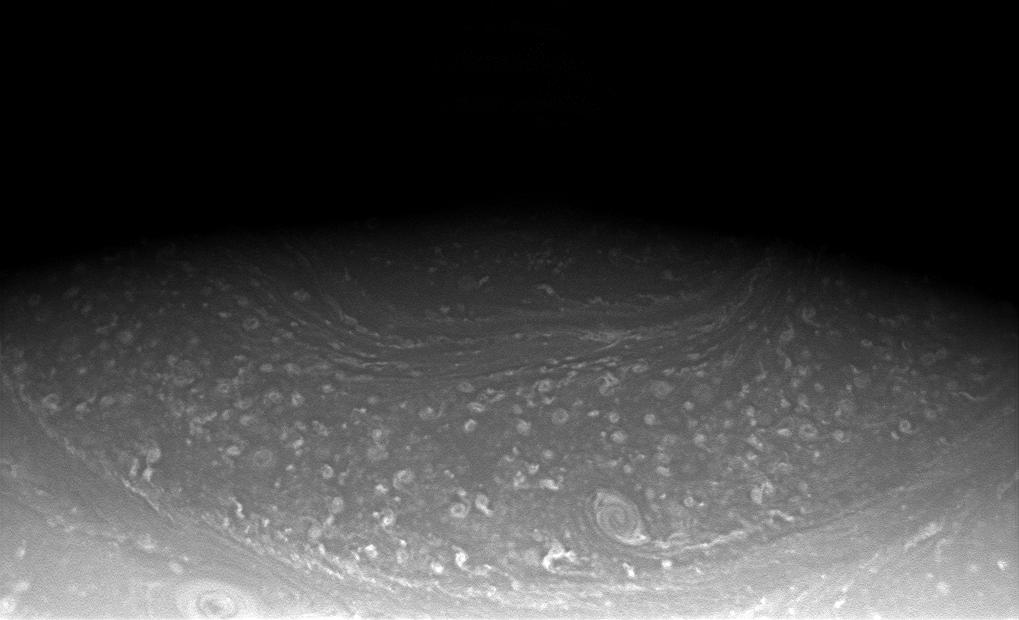
Angles in the Atmosphere Saturn, Cassini-Huygens